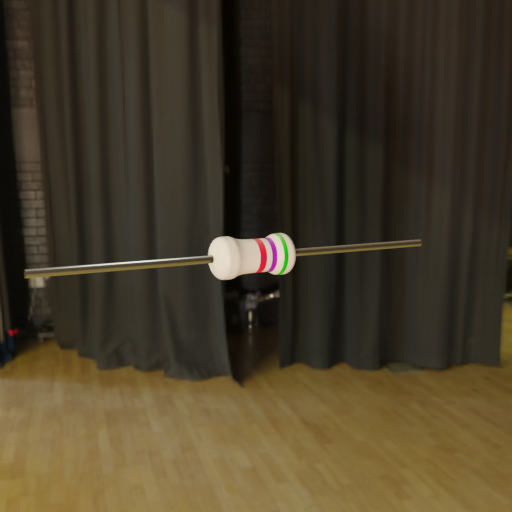
Resistor colour bands (in order): red, violet, green